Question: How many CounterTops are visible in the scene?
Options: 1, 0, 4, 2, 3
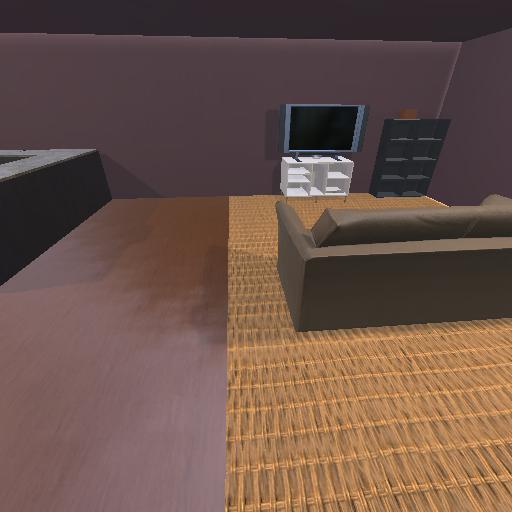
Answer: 1